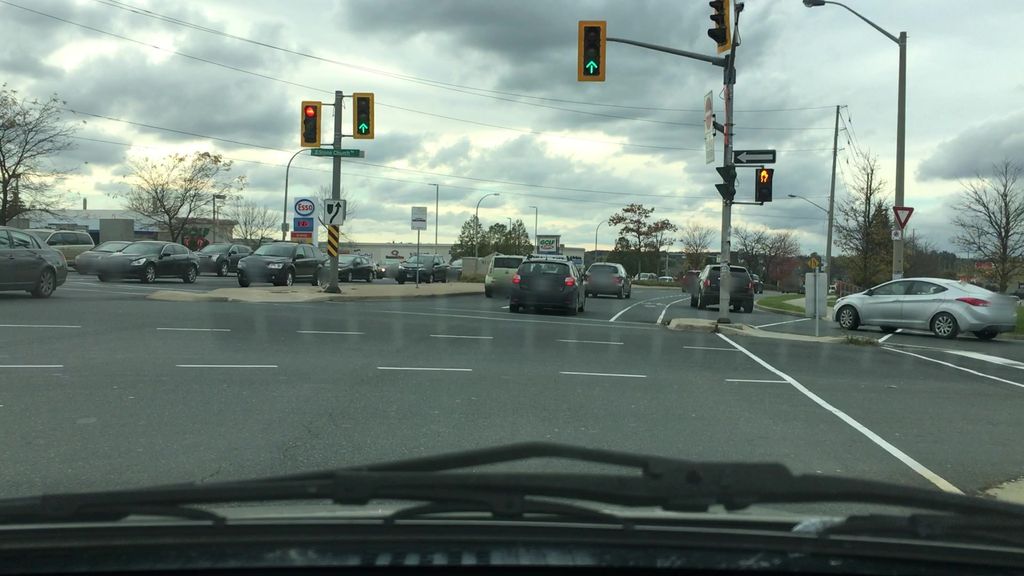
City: hamilton